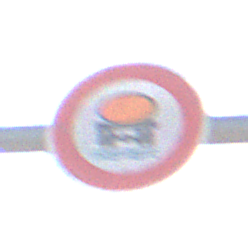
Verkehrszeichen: VerbotFahrzeugeWassergefaehrdenderLadung
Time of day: Midday
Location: Outdoor (Nature)
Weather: PartlyCloudy
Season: NotSpecified
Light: Natural